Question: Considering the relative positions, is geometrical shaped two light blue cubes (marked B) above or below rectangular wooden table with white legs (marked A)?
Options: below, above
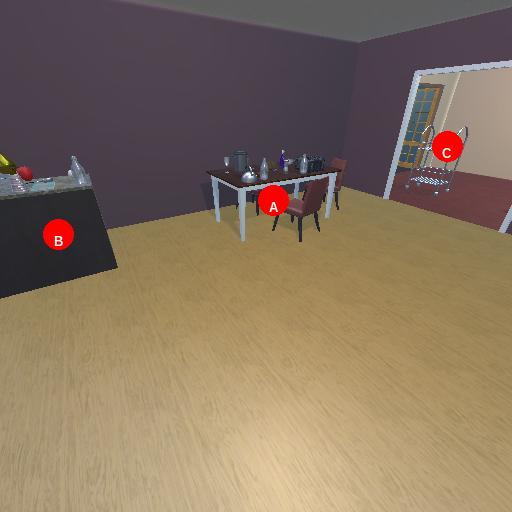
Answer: below